Question: What tag can I use to prevent any interpretation? I need that because I need to write down some source code and it's result in blogger. I have this code in blogspot, but the code inside the '<pre>' is processed
The code is as follows:
'''
<pre class='prettyprint'>
$latex \displaystyle S(n)=\sum_{k=1}^{n}{
rac{1}{T_{k}}=\sum_{k=1}^{n}{
rac{6}{k(k+1)(k+2)}$
</pre>
This is the result:
$latex \displaystyle S(n)=\sum_{k=1}^{n}{
rac{1}{T_{k}}=\sum_{k=1}^{n}{
rac{6}{k(k+1)(k+2)}$
'''

When I can replace '$' in '<pre>' with something equivalent, I could avoid this issue.
I tried '<code>' and '<pre>', but they all interpret the content.
## ADDED
I'm trying to use the javascript code found <URL>
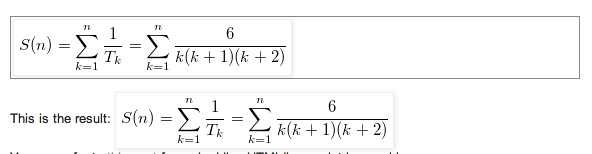
Answer: If I understand correctly, you are using <URL>, and its documentation says: "Should you need to to prevent certain $ signs from triggering LaTeX rendering, replace $ with the equivalent HTML '<span>$</span>' or '&#36;', or put the code inside a '<pre>' or '<code>' block if appropriate." Of these, the first method seems to actually work.
That is, replace all occurrences of "$" inside the 'pre' element by '<span>$</span>'.
I tested this by publishing a test in <URL>. I had to manually break the 'pre' block to fit into the column.